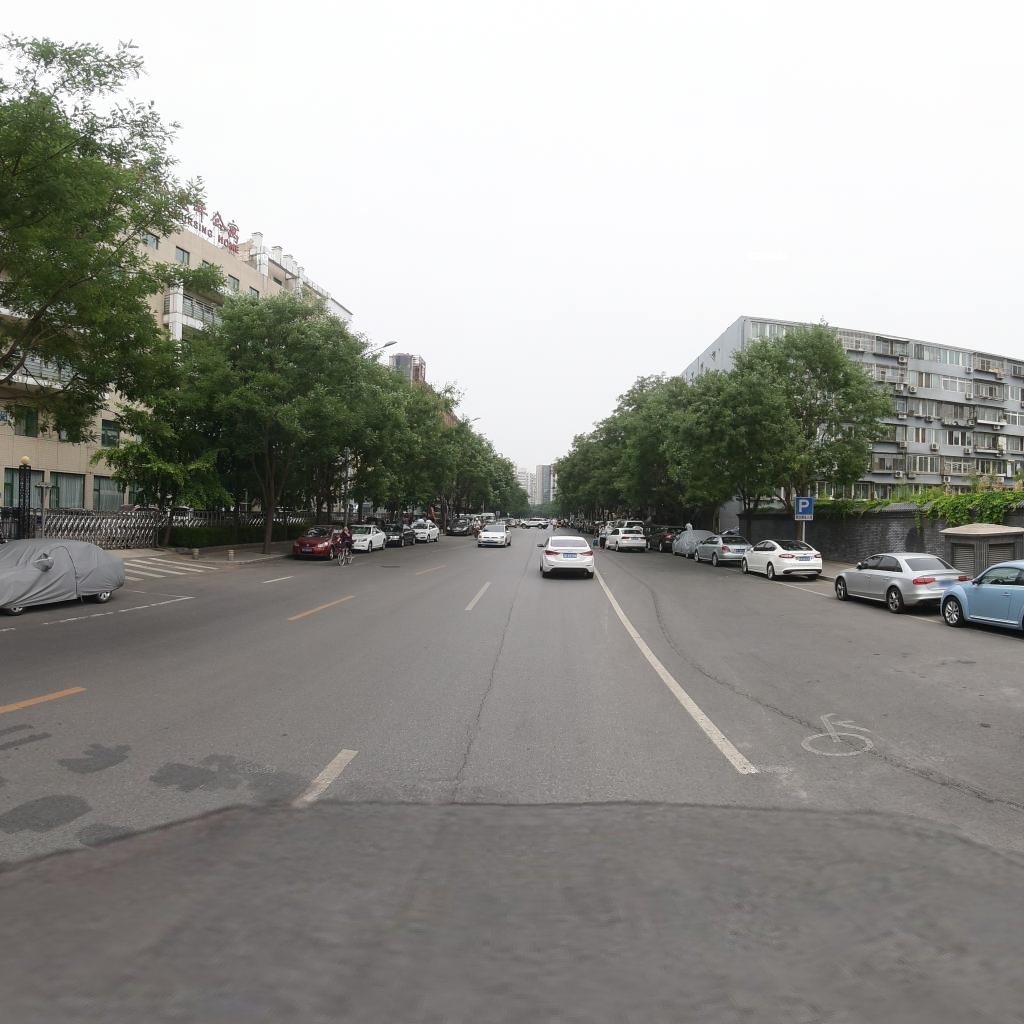
Region: Xicheng
Road damage annotations: manhole cover, longitudinal crack, longitudinal crack